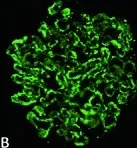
Kidney biopsy findings of membranous nephropathy and time course of disease. B: Direct immunofluorescence microscopy reveals diffuse fine-granular deposition of IgG (illustrated) and less intense C3 and C1q staining (not illustrated) predominantly along the peripheral capillary walls. There is no reactivity for the PLA2R in these deposits (not illustrated).
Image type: pathology (immunostaining)